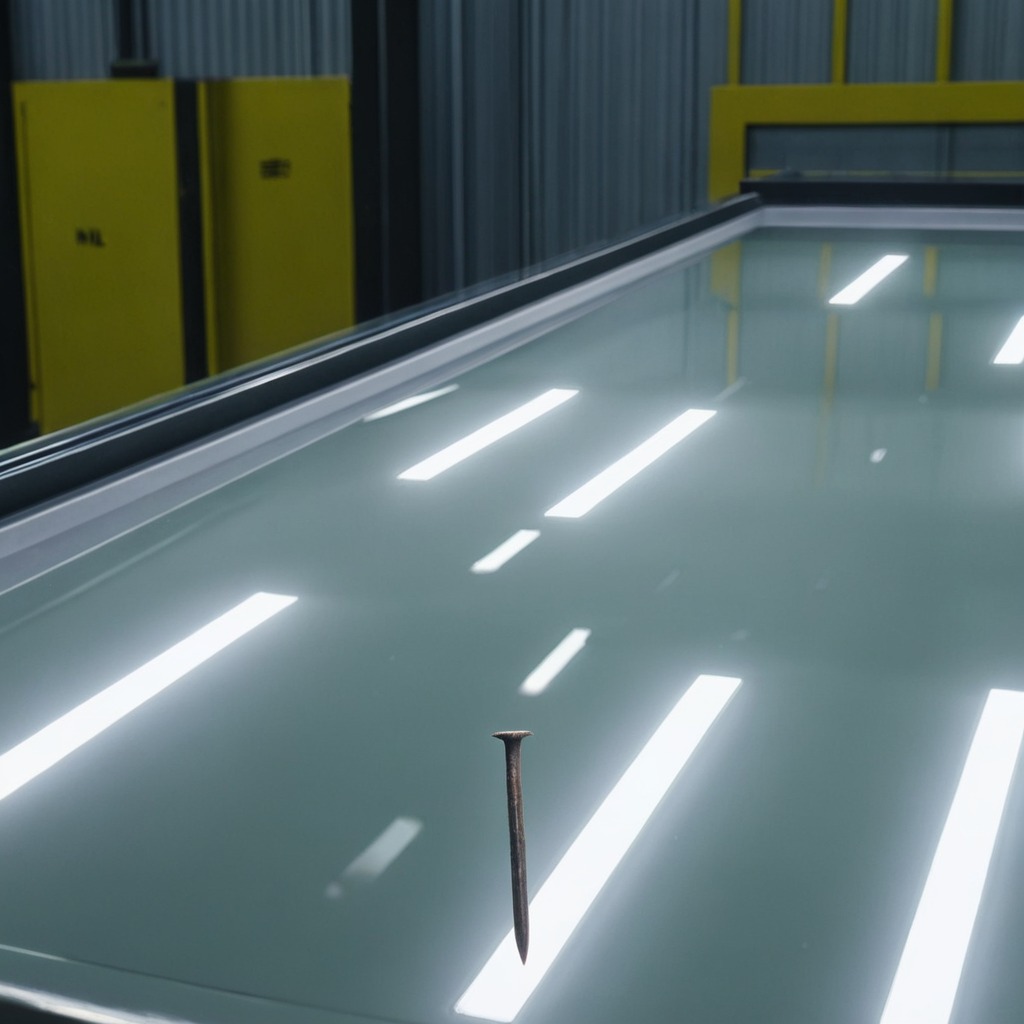
A nail is lying on the table.